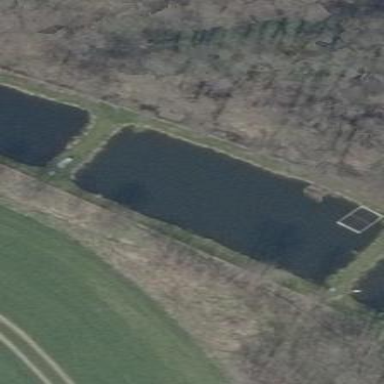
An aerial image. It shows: Pond surrounded by natural water.